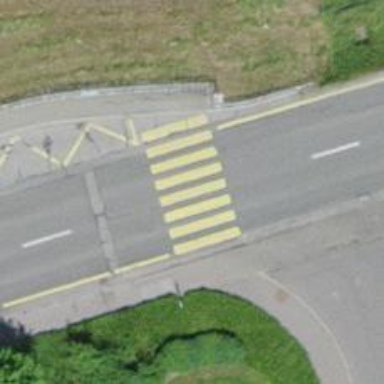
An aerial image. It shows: Uncontrolled crossing on the road.